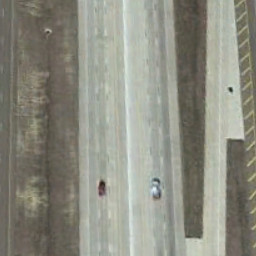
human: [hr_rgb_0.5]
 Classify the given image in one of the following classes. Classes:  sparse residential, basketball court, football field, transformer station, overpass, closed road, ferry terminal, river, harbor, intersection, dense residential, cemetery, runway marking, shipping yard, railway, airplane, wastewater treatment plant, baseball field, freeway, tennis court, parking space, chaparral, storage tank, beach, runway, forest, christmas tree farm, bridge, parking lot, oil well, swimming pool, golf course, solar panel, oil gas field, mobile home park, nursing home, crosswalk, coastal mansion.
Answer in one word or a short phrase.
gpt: freeway